Field crop: tomato
Growth stage: 2
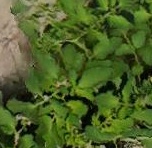
Species: tomato